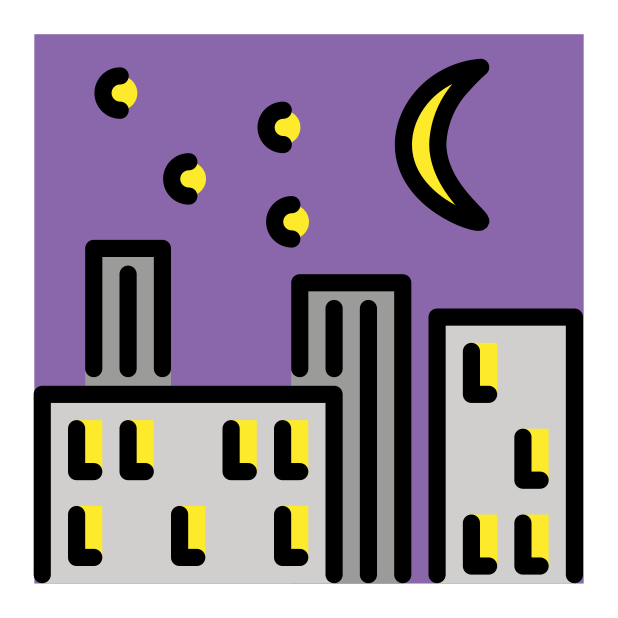
night with stars